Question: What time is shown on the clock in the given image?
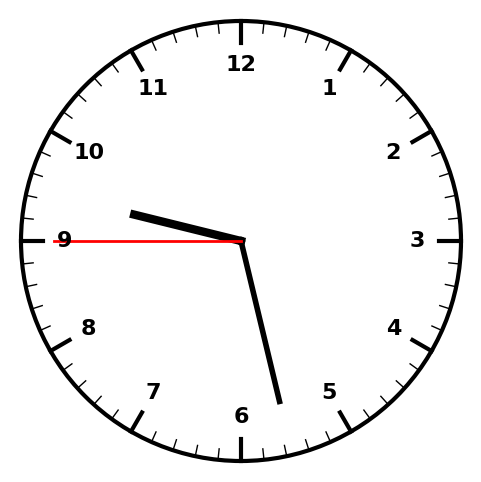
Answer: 09:27:45